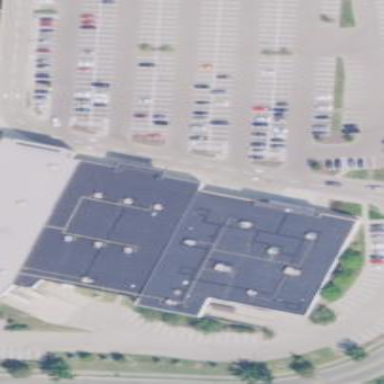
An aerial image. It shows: Building.